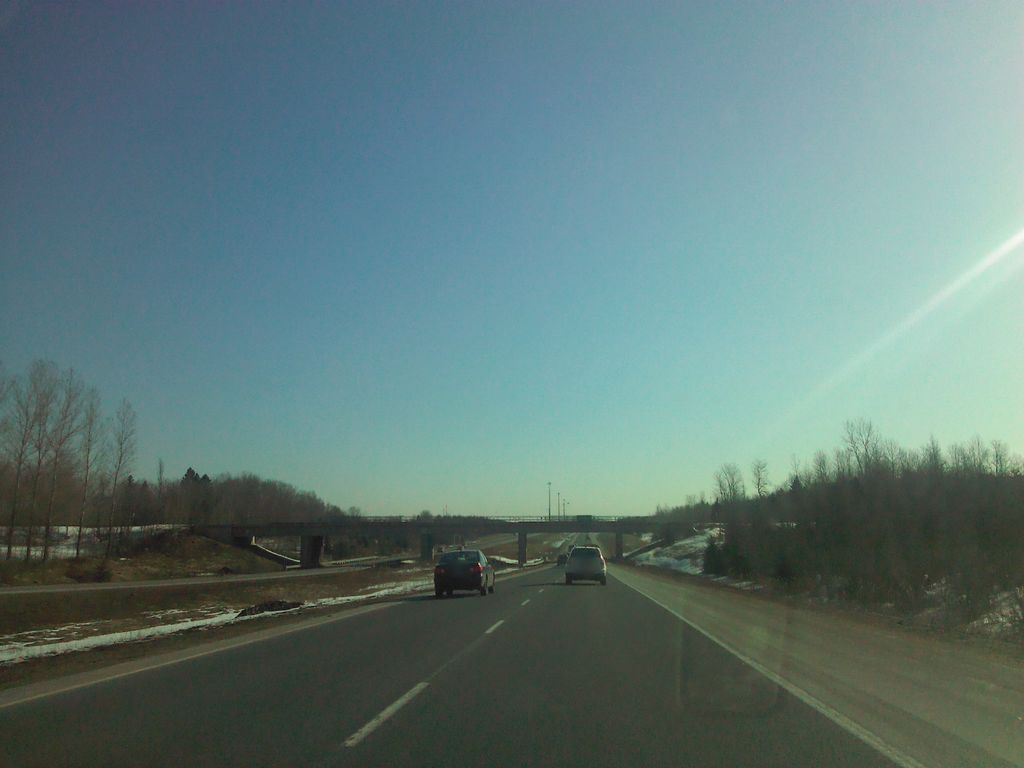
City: quebec_city